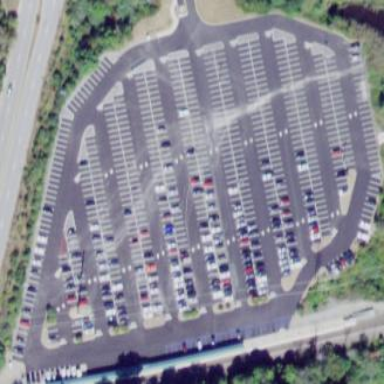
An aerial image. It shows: Parking area with surface parking. It includes park and ride facilities.